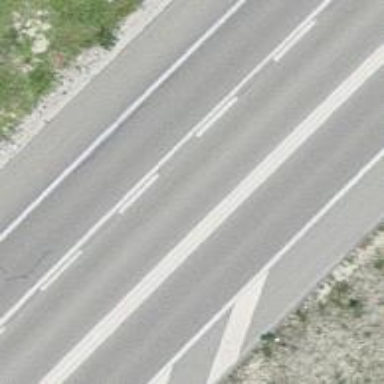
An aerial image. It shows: Motorway junction.